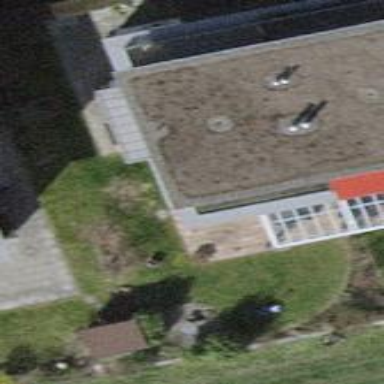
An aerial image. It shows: Terrace building.